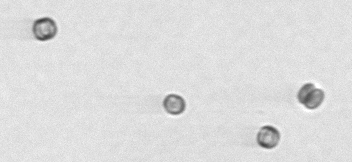
Label: Thalassiosira_sp_aff_mala